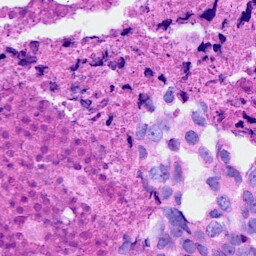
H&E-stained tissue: Breast